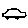
Label: car